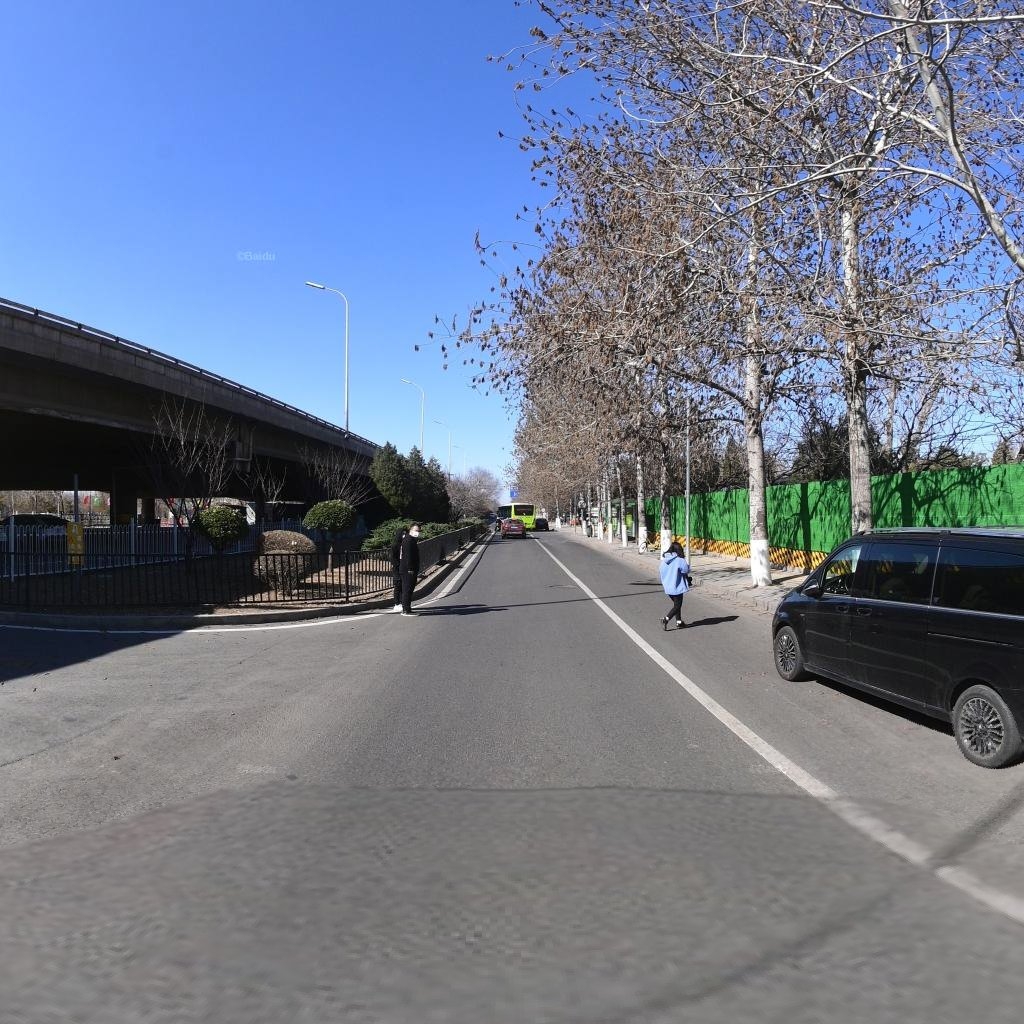
Region: Chaoyang
Road damage annotations: longitudinal crack, manhole cover